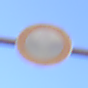
Verkehrszeichen: VerbotFahrzeugeAllerArt
Umgebung: Outdoor, Nature
Tageszeit: MorningAfternoon
Wetter: Clear
Licht: Natural
Jahreszeit: Winter
Kontrast: HighContrast